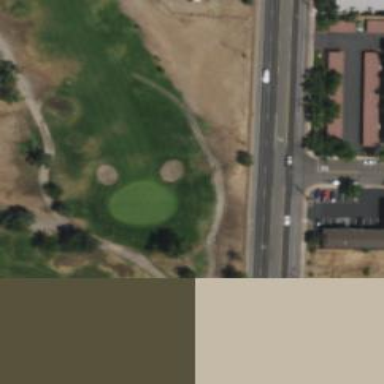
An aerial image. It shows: Golf hole.